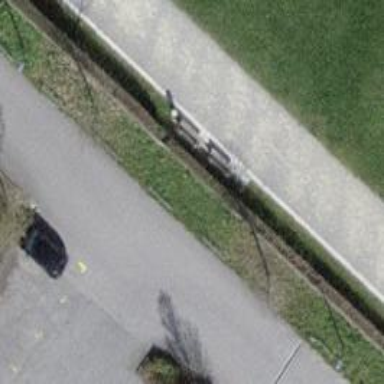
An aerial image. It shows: Bench.